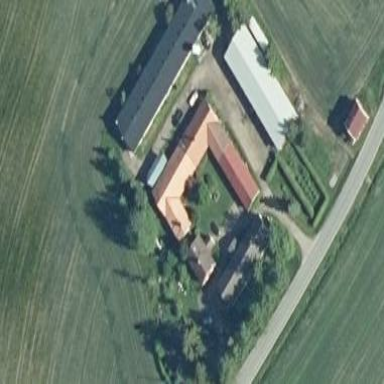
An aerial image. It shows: Farmyard area.